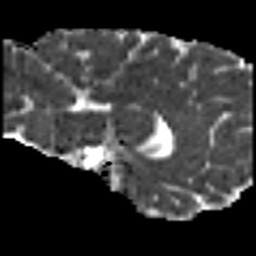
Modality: MD
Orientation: sagittal
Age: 37
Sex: female
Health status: ill
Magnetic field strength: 3 T
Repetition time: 8.4 s
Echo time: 0.0926 s